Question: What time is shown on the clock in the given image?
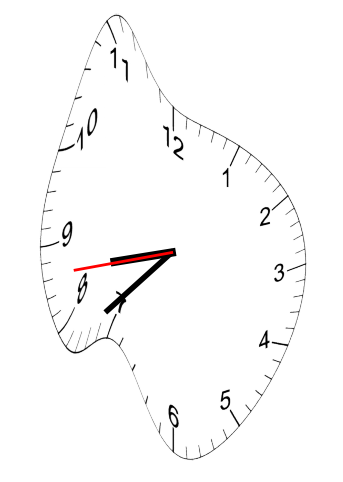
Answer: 08:37:43